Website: bh-photo
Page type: customer-info-address
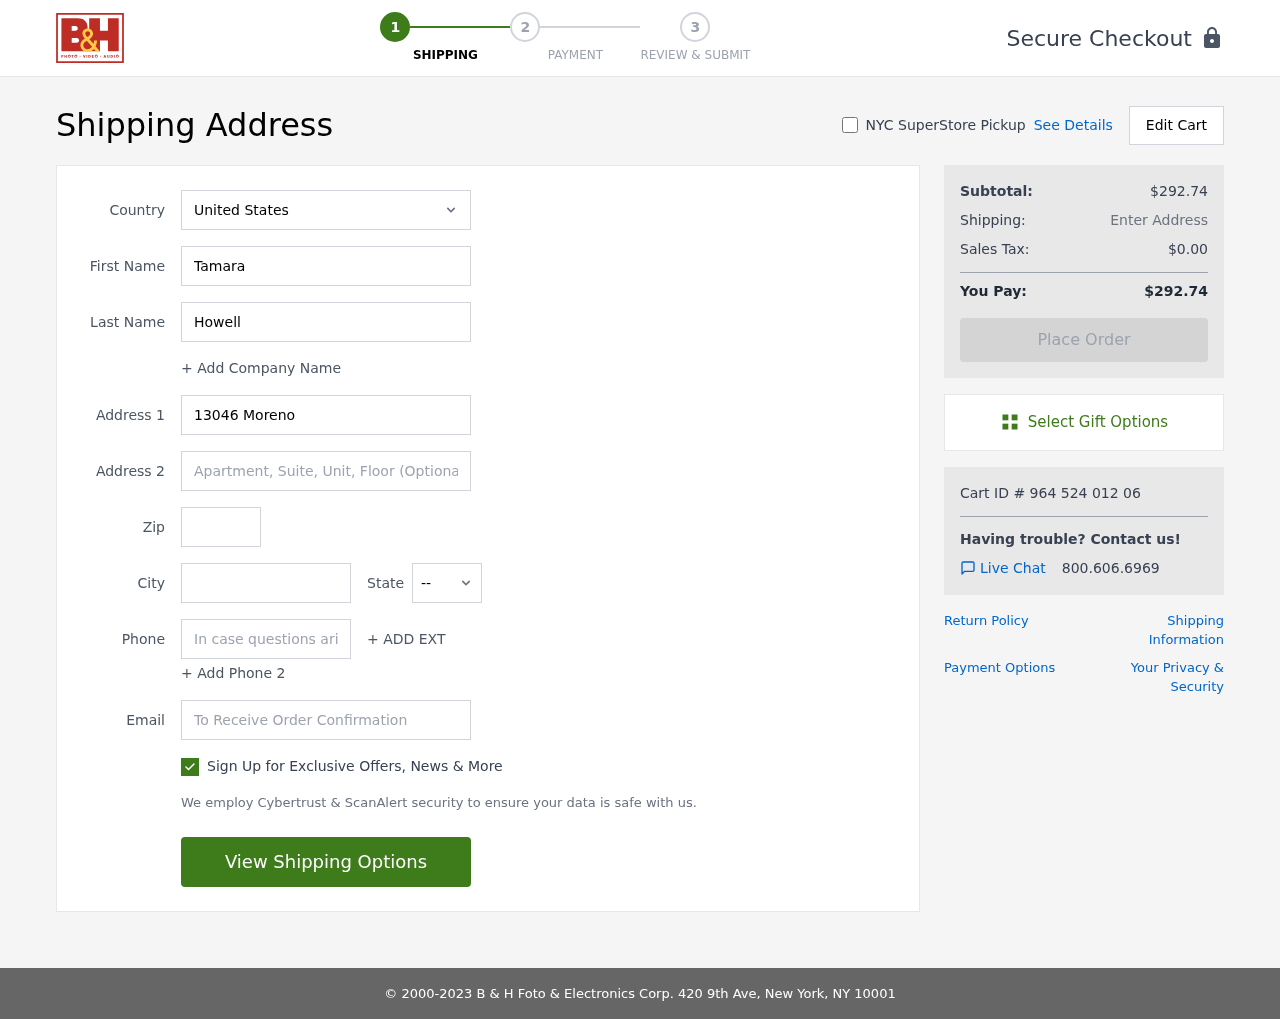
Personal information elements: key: PII_CITY
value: Eileenborough
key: PII_COUNTRY
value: United States
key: PII_EMAIL
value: tamara.howell@hotmail.com
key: PII_FIRSTNAME
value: Tamara
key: PII_LASTNAME
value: Howell
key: PII_PHONE
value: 7243110546
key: PII_POSTCODE
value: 46831
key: PII_STATE_ABBR
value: MO
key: PII_STREET
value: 13046 Moreno Villages Apt. 305
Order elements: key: ORDER_SUBTOTAL
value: $292.74
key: ORDER_TAX
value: $0.00
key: ORDER_TOTAL
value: $292.74
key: ORDER_ID
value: Cart ID # 964 524 012 06